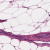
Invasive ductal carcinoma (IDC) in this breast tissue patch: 0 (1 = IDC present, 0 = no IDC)